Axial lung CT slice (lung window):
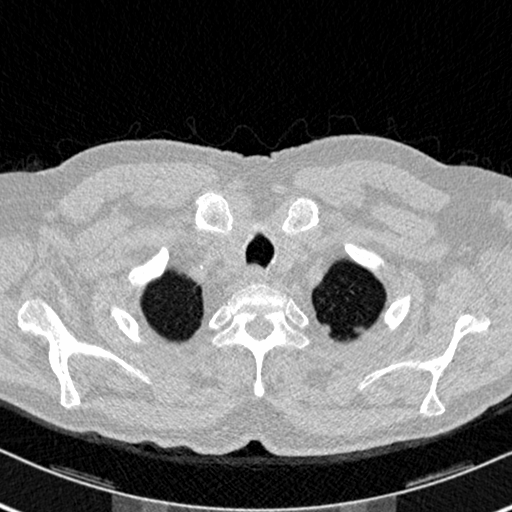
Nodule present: no